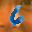
Label: 6